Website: macys
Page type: billing-address
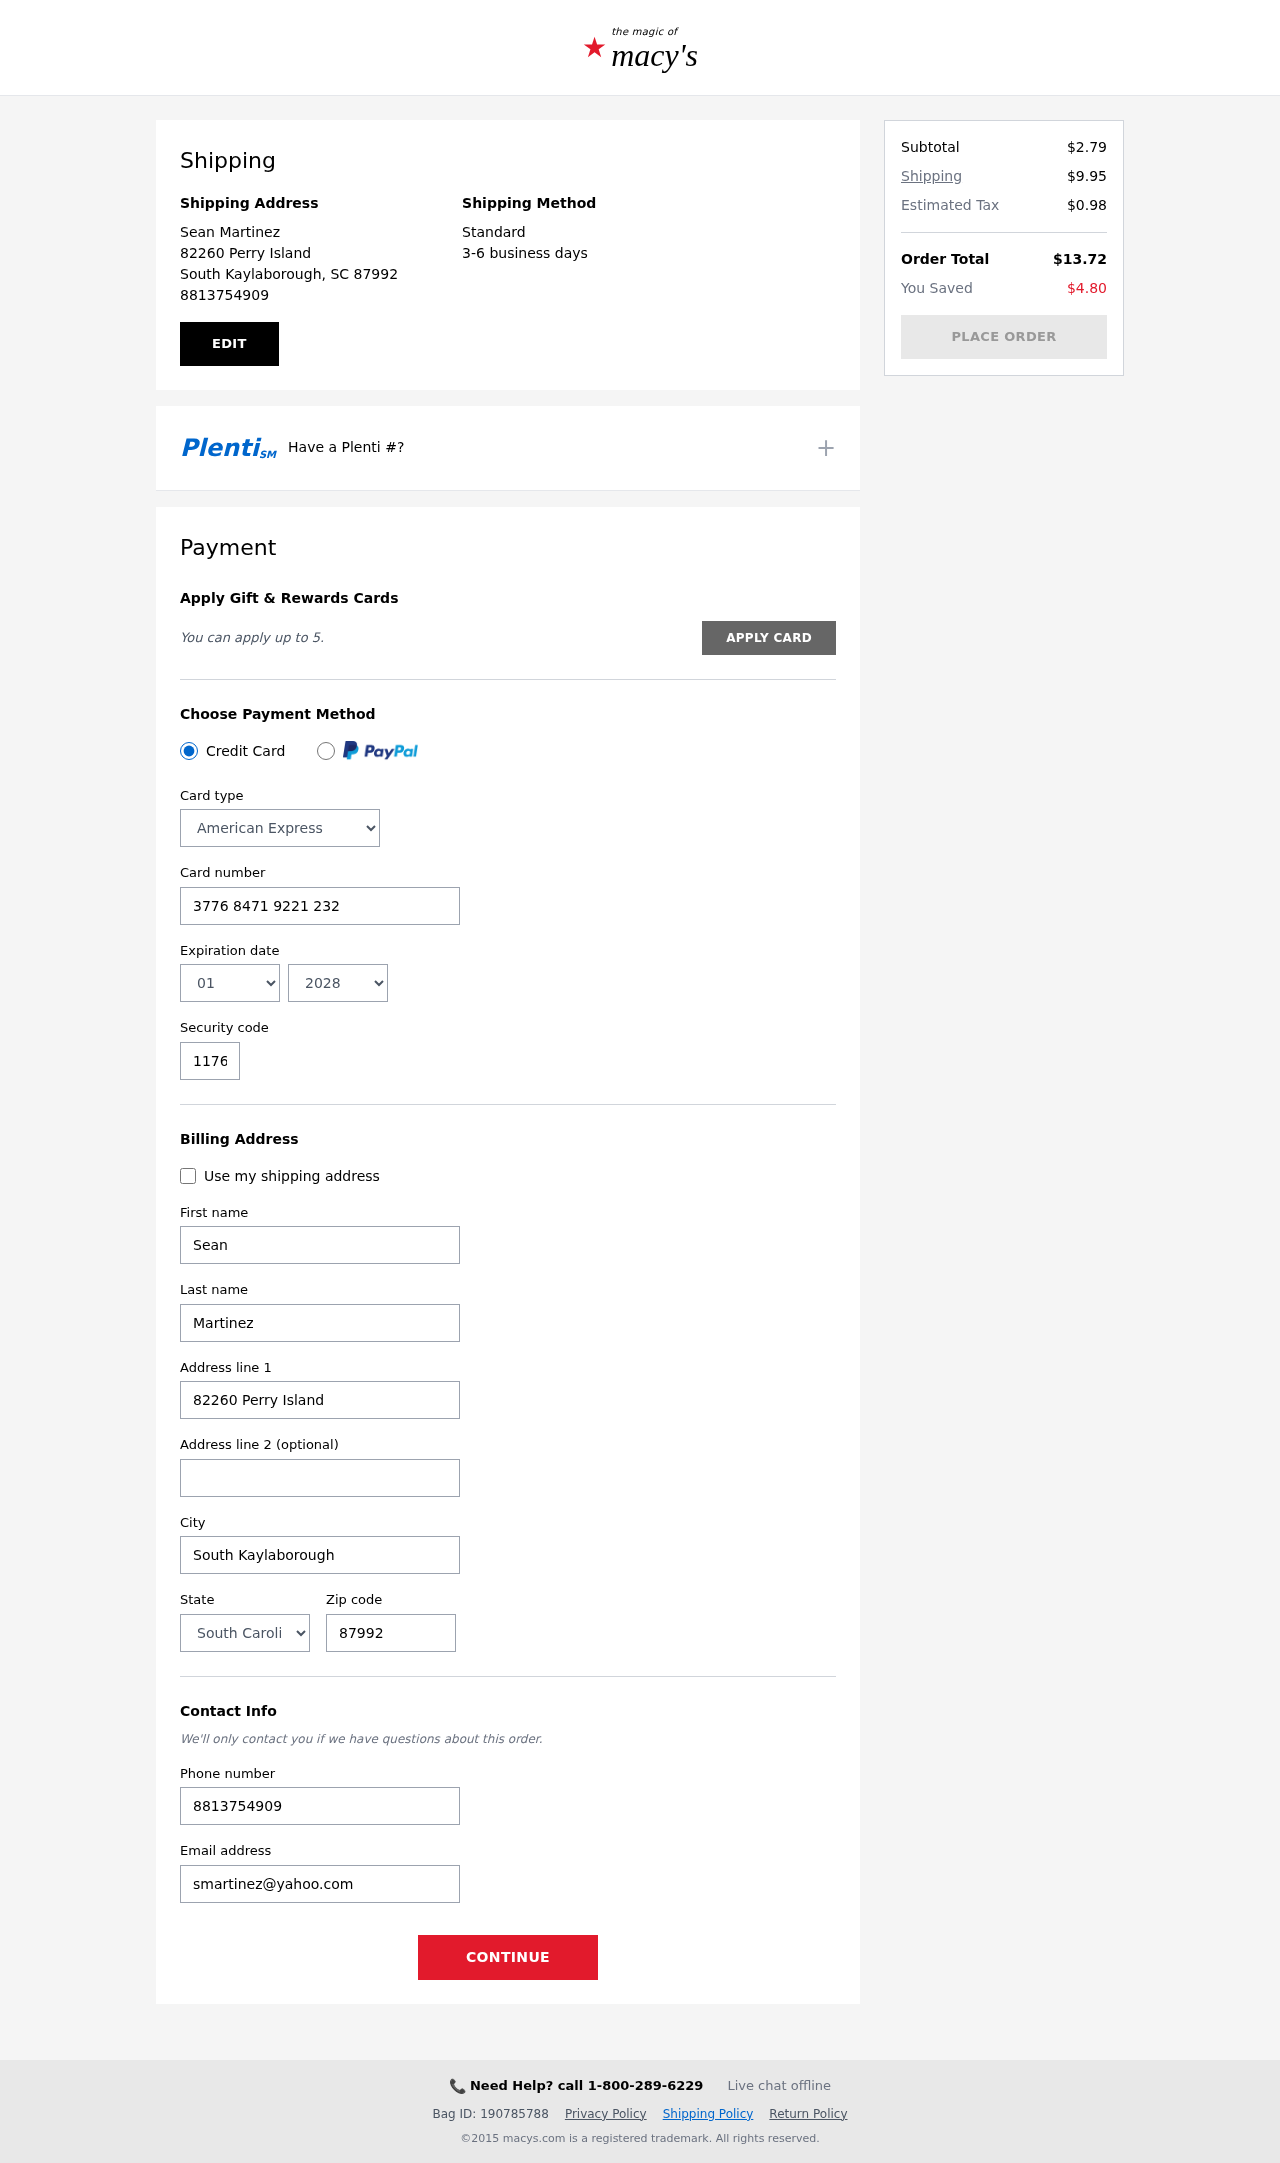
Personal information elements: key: PII_CARD_CVV
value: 1176
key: PII_CARD_EXPIRY_MONTH
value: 01
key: PII_CARD_EXPIRY_YEAR
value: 28
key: PII_CARD_NUMBER
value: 3776 8471 9221 232
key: PII_CARD_TYPE
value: American Express
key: PII_CITY
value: South Kaylaborough
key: PII_CITY_STATE_ZIP
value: South Kaylaborough, SC 87992
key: PII_EMAIL
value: smartinez@yahoo.com
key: PII_FIRSTNAME
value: Sean
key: PII_FULLNAME
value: Sean Martinez
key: PII_LASTNAME
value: Martinez
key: PII_PHONE
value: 8813754909
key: PII_POSTCODE
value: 87992
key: PII_STATE
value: South Carolina
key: PII_STREET
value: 82260 Perry Island
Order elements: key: ORDER_SUBTOTAL
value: $2.79
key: ORDER_SHIPPING_COST
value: $9.95
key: ORDER_TAX
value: $0.98
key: ORDER_TOTAL
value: $13.72
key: ORDER_SAVINGS
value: $4.80